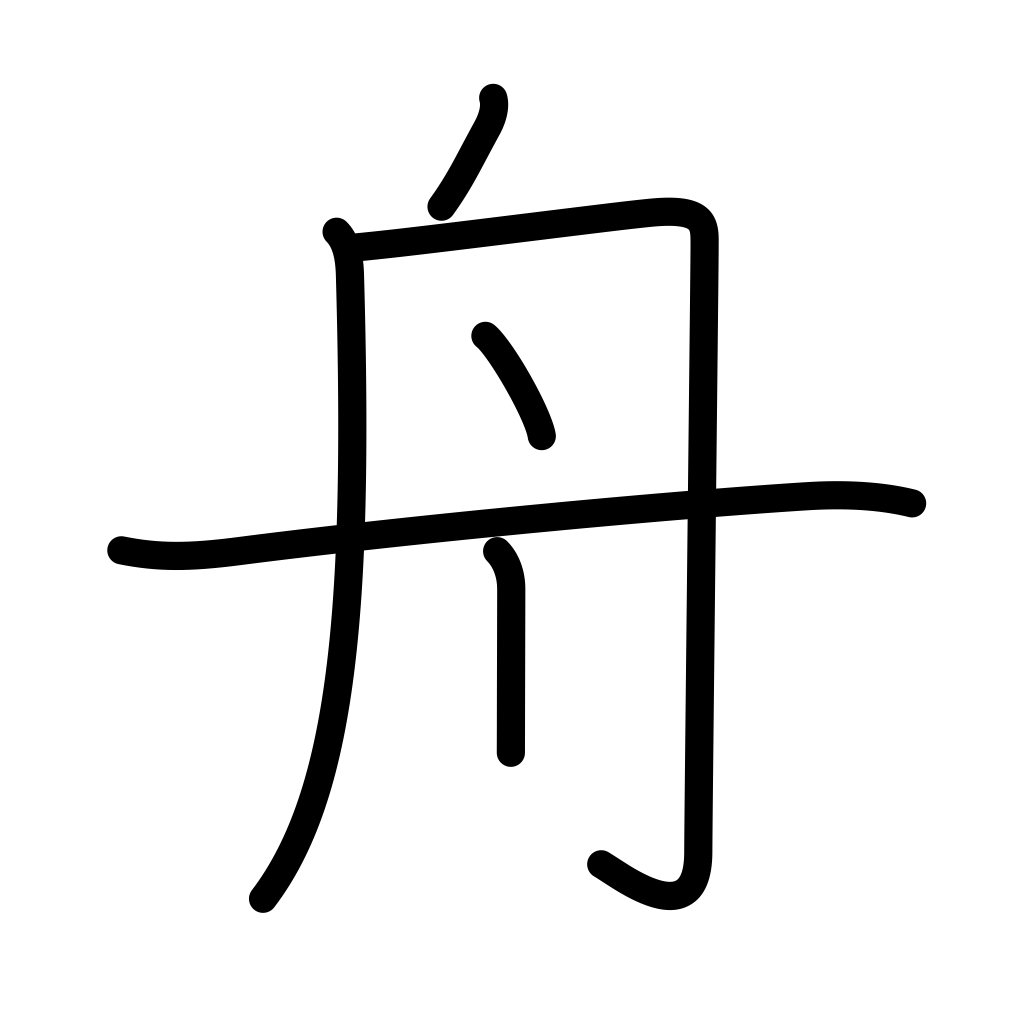
Meaning: boat, ship